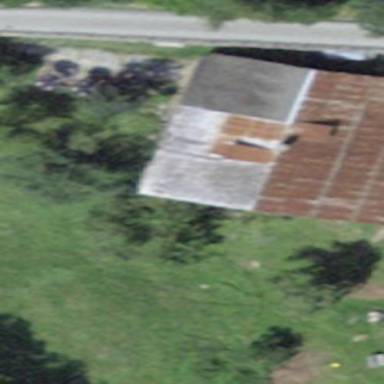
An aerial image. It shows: Farm building.